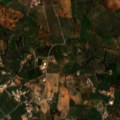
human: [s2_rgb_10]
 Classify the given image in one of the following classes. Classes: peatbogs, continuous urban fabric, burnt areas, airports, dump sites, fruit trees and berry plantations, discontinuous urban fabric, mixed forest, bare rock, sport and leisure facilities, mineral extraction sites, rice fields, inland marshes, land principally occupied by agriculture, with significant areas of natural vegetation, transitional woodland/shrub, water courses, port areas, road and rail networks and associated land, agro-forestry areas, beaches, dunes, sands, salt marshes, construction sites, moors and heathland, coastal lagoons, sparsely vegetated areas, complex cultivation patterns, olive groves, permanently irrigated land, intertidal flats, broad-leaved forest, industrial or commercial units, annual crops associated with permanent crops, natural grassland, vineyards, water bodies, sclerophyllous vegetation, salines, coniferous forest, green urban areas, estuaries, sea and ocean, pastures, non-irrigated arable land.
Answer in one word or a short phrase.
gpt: annual crops associated with permanent crops, land principally occupied by agriculture, with significant areas of natural vegetation